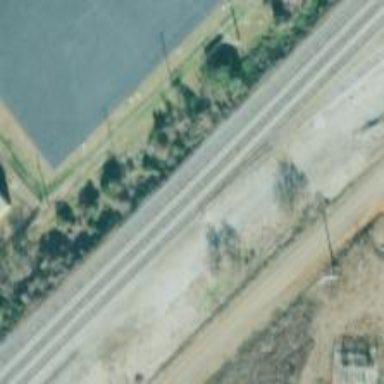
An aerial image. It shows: Railway spur junction.